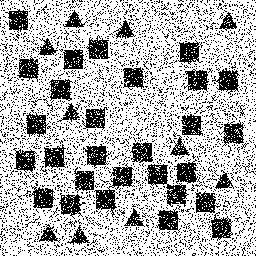
Squares: 28
Triangles: 10
Stars: 0
Total shapes: 38